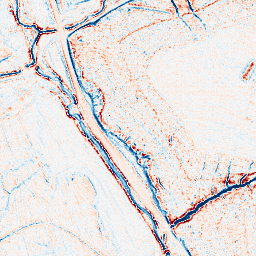
Category: edge_preserving
Decomposition family: anisotropic_diffusion
Decomposition parameters: iterations: 20
kappa: 100
gamma: 0.05
Upsampling method: sinc_hamming
Upsampling parameters: scale: 8
kernel_size: 16
Upsampling scale: 8